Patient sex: M
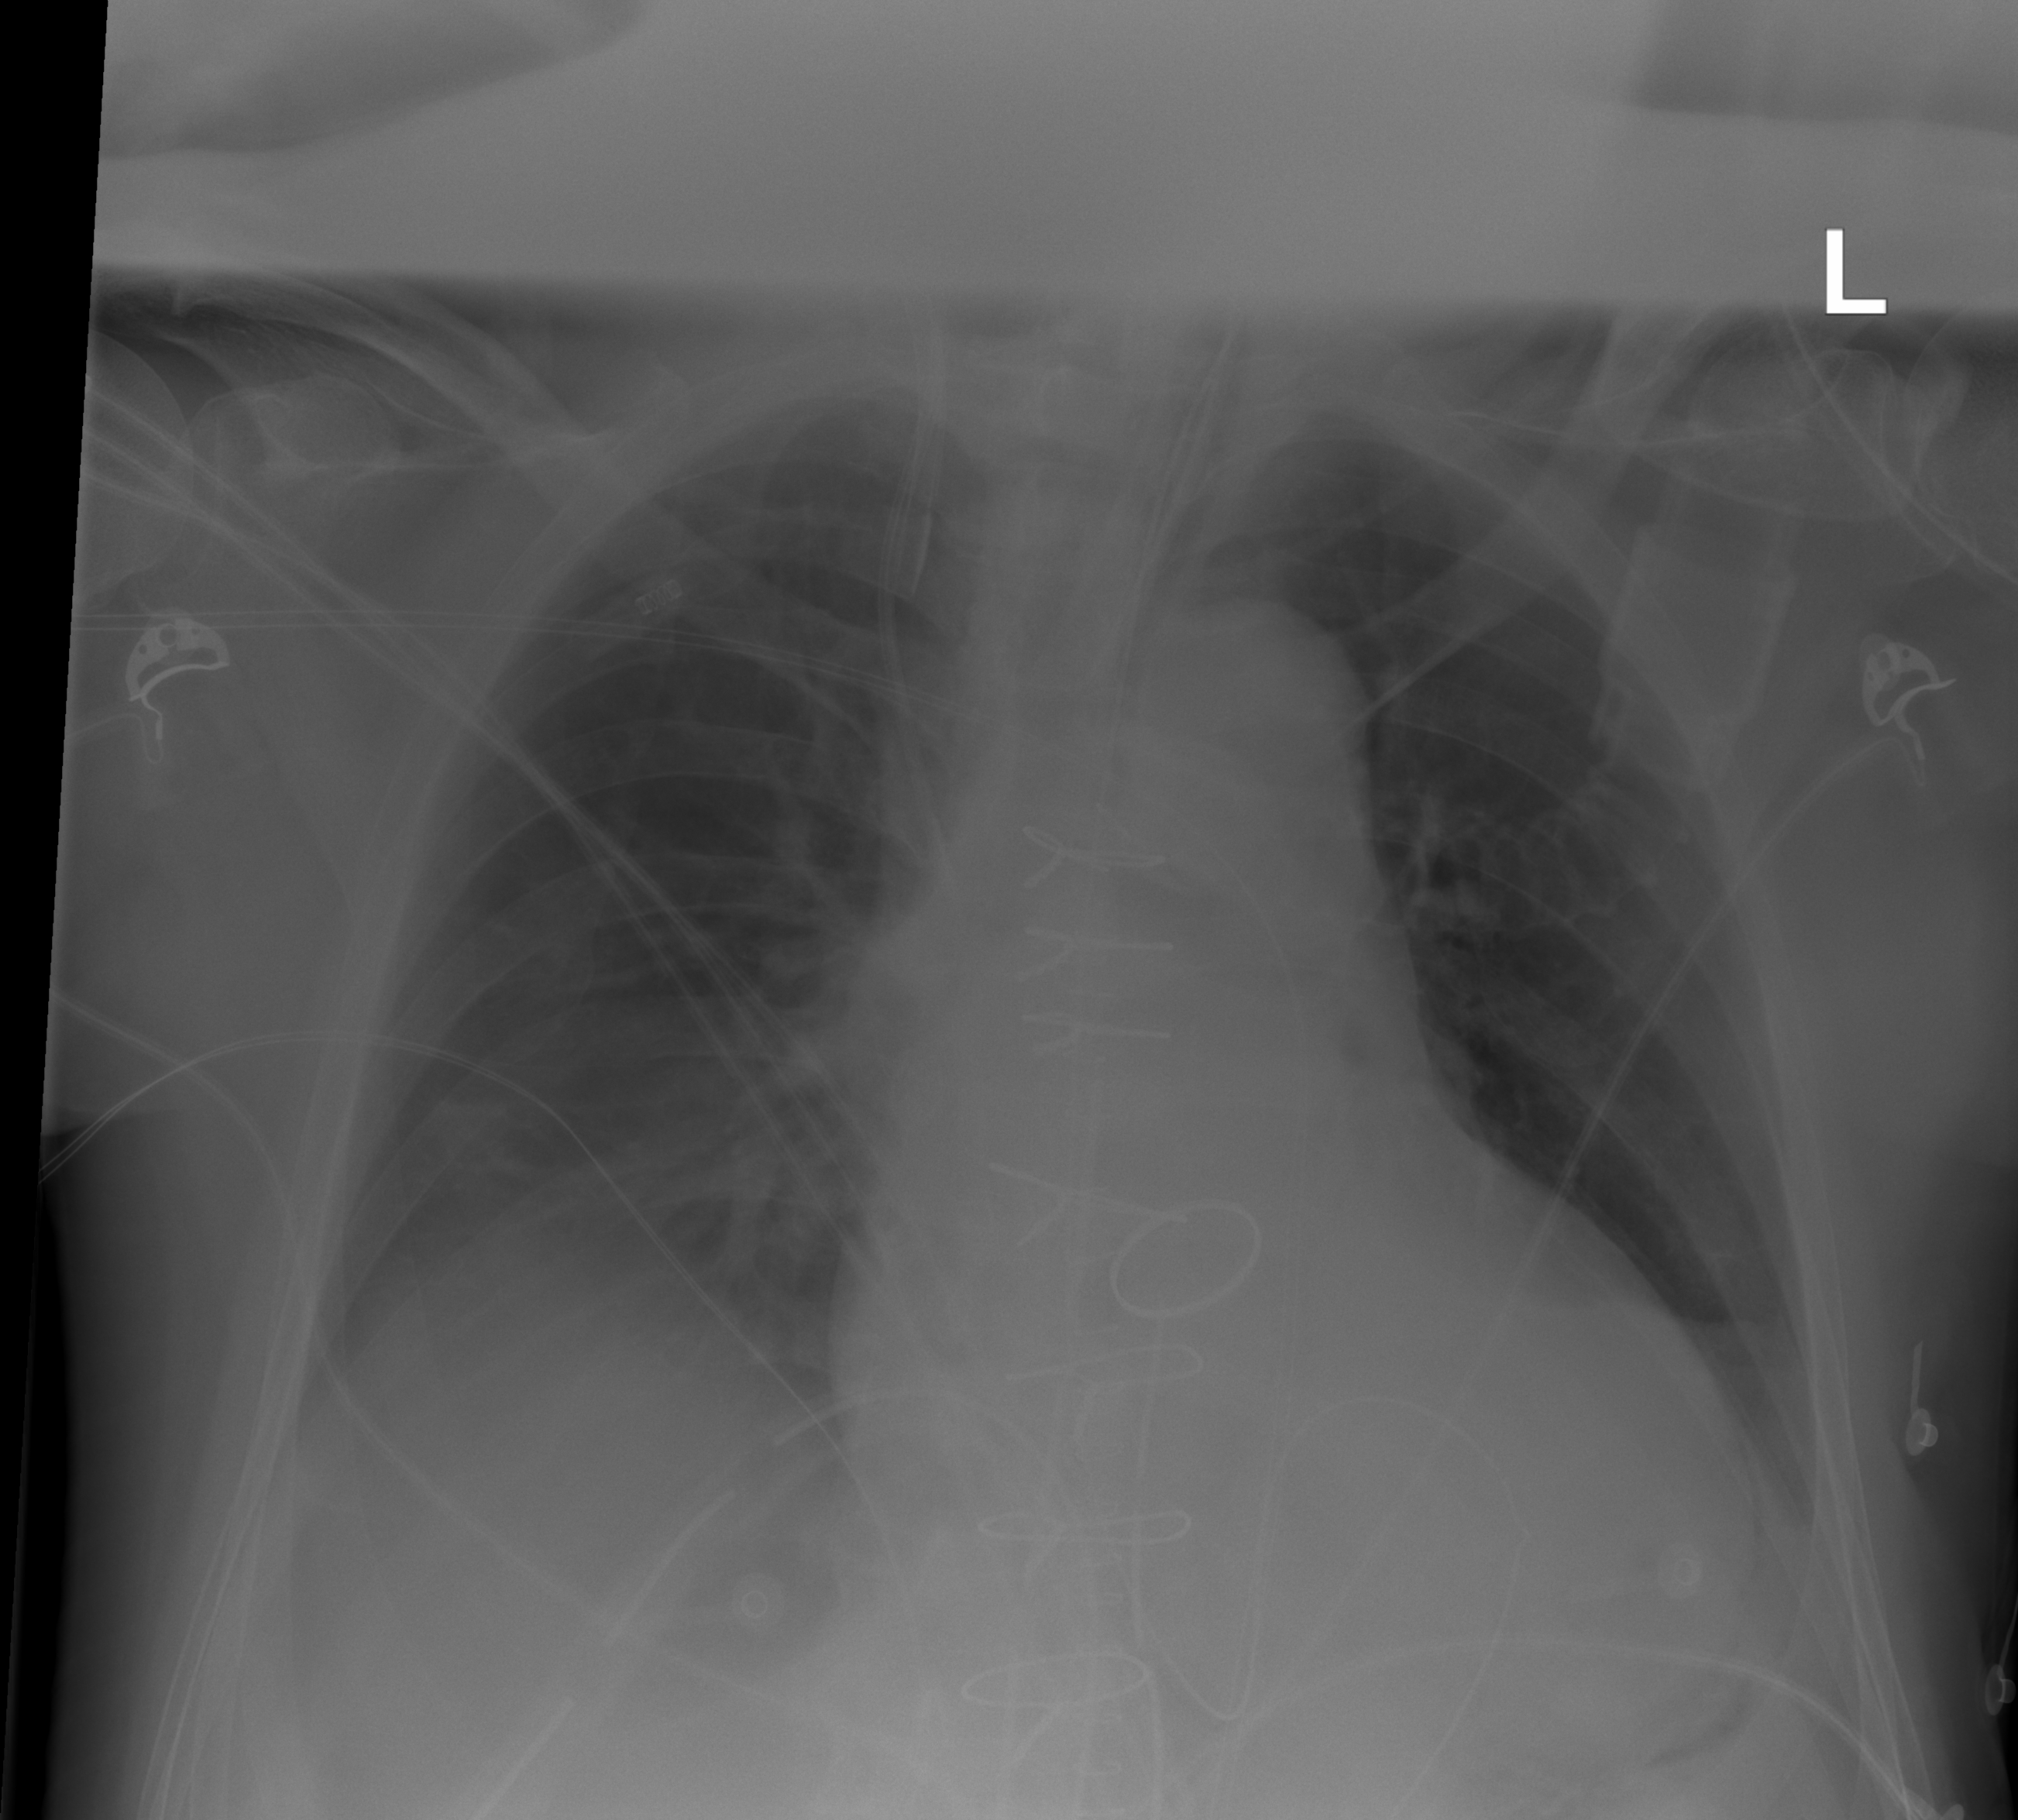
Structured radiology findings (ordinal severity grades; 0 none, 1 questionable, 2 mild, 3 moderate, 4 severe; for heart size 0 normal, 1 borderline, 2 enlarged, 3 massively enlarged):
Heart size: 2
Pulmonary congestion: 2
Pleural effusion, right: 2
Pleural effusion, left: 0
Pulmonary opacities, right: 0
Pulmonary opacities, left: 0
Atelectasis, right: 2
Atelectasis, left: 0